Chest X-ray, PA view. Patient: 63 years old, sex F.
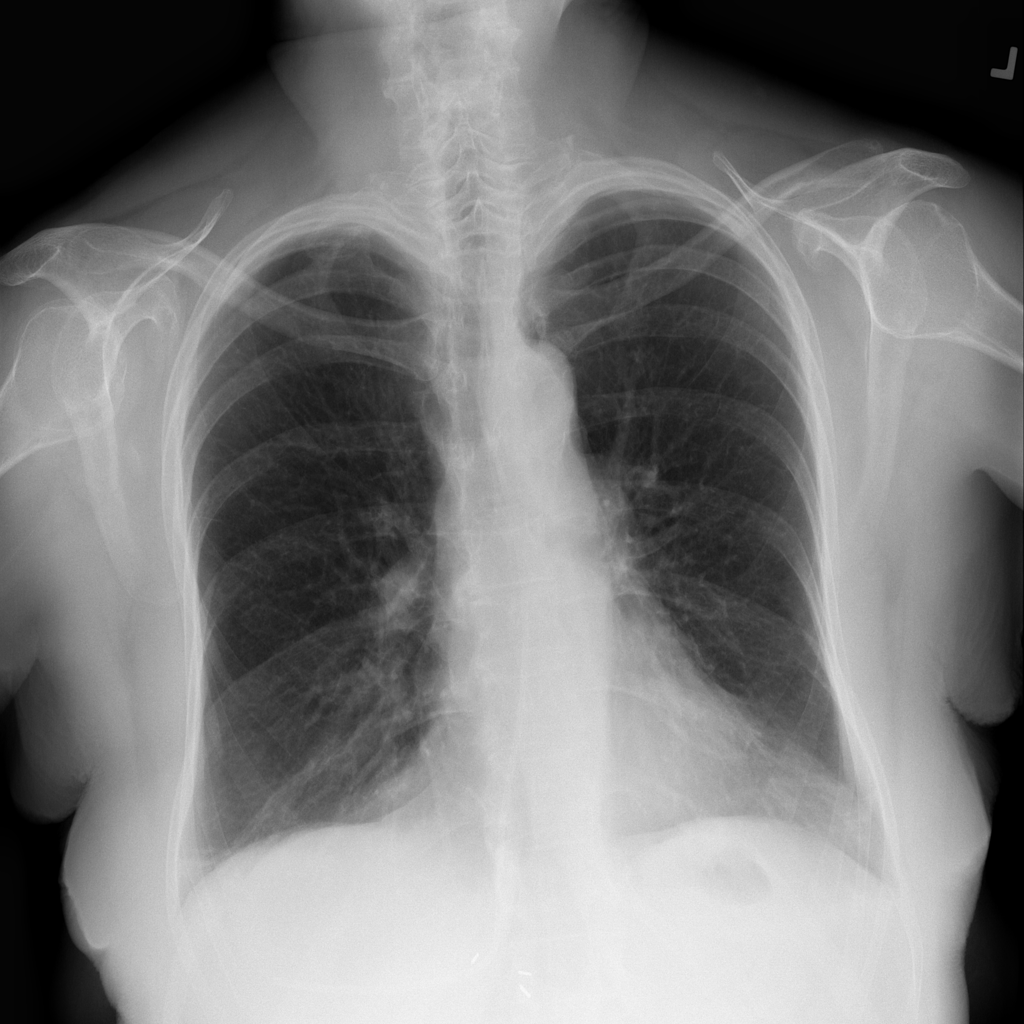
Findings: No Finding